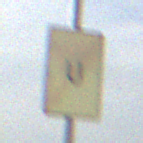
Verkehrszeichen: EndeUmleitung
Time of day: MorningAfternoon
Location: Outdoor (Suburban)
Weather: PartlyCloudy
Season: NotSpecified
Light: Natural